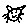
Label: cat